Field crop: tomato
Growth stage: 1
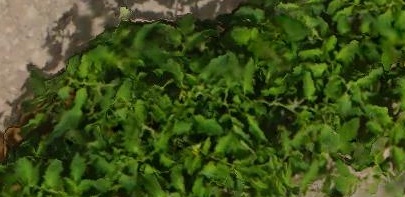
Species: tomato